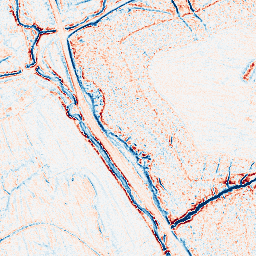
Category: edge_preserving
Decomposition family: anisotropic_diffusion
Decomposition parameters: iterations: 10
kappa: 50
gamma: 0.1
Upsampling method: bspline
Upsampling parameters: scale: 8
Upsampling scale: 8